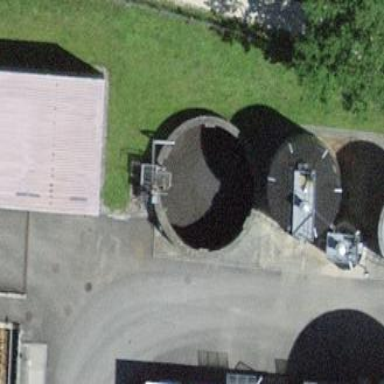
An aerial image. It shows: Building with storage tank.